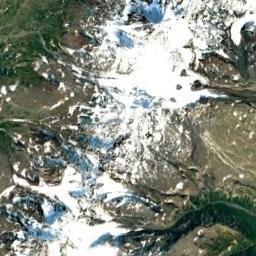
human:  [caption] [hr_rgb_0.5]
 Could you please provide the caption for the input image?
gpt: The snow berg is consist of bare land and white snow .

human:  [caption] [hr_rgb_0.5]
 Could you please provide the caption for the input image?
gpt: The snowberg is covered with snow .

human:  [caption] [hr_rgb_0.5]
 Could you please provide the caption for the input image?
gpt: The snowberg is partly covered with snow and ice and the color of the mountain is brown .

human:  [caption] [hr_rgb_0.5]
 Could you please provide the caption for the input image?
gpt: White, Brown, And green transitions from the peaks to the bottom of the peaks in the Snow Mountain Range .

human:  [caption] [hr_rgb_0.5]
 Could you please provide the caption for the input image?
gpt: There are much snow and some bare land on the snowberg .